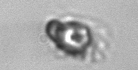
Label: Paratontonia_gracillima